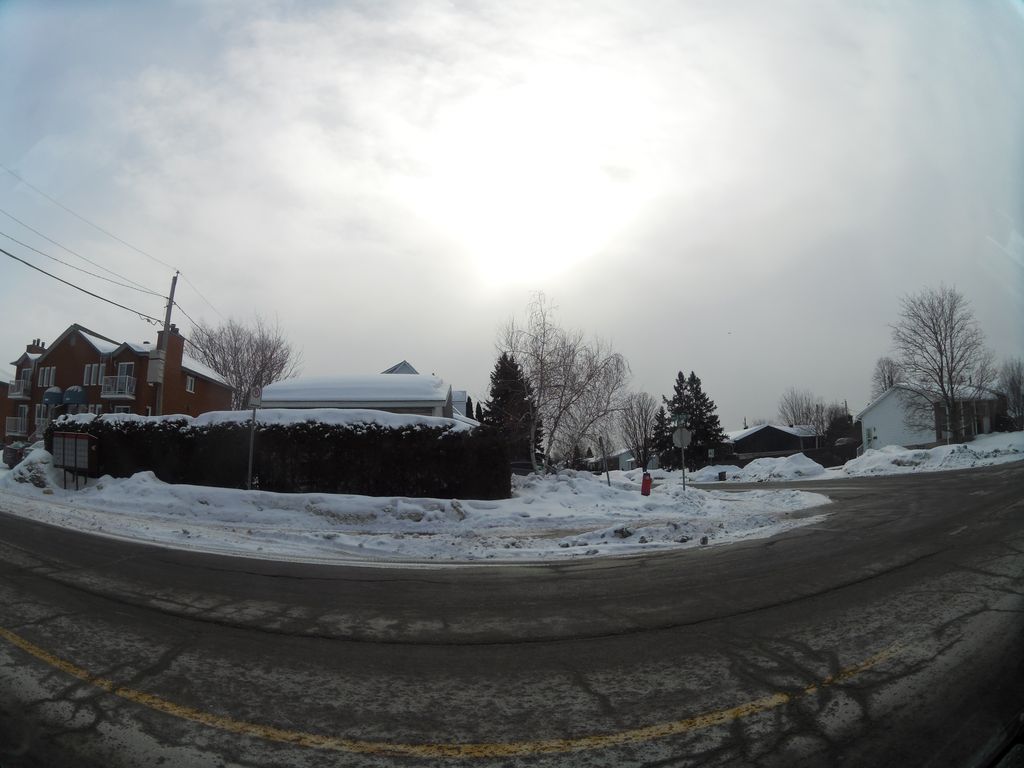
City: ottawa-gatineau